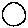
Label: circle